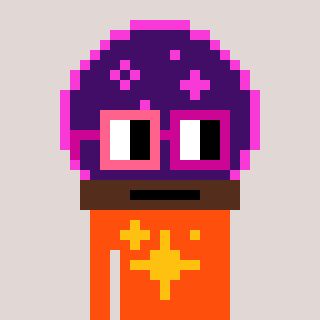
a pixel art character with square pink and red glasses, a crystalball-shaped head and a orange-colored body on a warm background